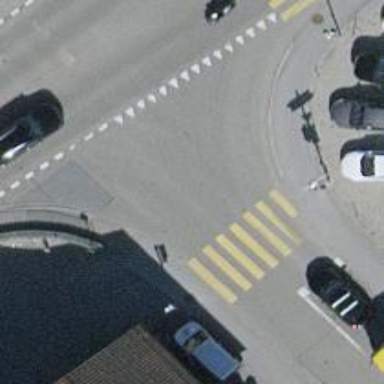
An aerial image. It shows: Crossing with traffic signals.